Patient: sex F, age 80
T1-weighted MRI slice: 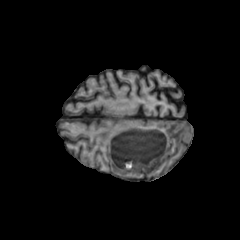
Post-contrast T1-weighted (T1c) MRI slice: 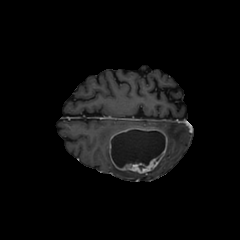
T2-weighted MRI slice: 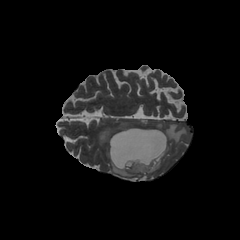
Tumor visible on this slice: yes
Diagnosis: Glioblastoma, IDH-wildtype
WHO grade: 4